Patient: sex F, age 63
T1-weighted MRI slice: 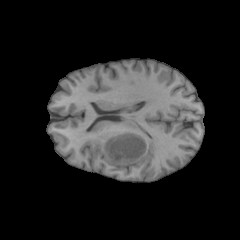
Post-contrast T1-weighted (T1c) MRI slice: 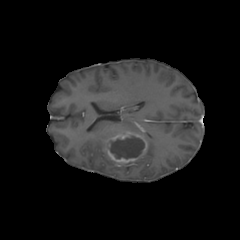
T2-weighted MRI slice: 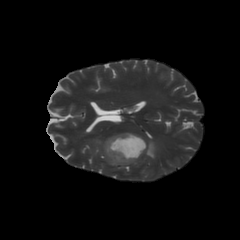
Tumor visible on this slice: yes
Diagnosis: Glioblastoma, IDH-wildtype
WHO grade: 4